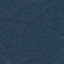
Land use / land cover: Forest